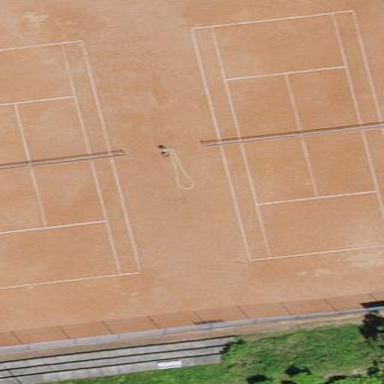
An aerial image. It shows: Clay tennis court on the leisure land pitch.